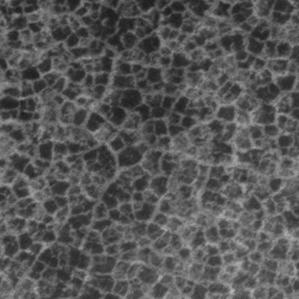
Label: frost